Question: I have created a webapi 2 service that I need to secure. I am trying to use the Individual Accounts in VS2013 but I after much research I cannot figure out how to:
a. Customize the User model with my own properties (no such class exists in template)
b. Get access to User and Role contexts
I tried using the nuget's EFMembershipCodeFirst package but I noticed its deprecated, this package provided access to the required classes (User/Role).
There are plenty of examples for Mvc but I'm using Angularjs as the front end.
Does anyone know how I can customize the User model that vs2013 Individual Accounts template creates? Maybe I'm missing something obvious? I'm a bit of newbie when it comes to securing webAPIs. Thanks
Edit: UserManage.Create() only takes a password and a username, I need override it to also accept myUniqueId. Any thoughts?

Updated title for clarity + added image.
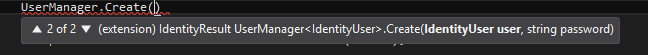
Answer: As per @Horizon_Net's suggestion, I created a custom class that derived from IdentityUser, but used the following as guidance:
<URL>